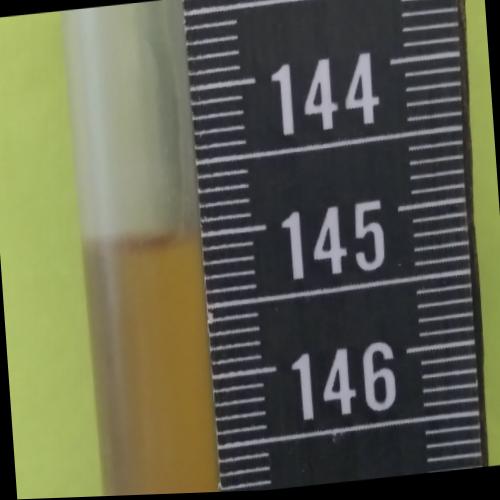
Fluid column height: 145.0 cm